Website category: sports
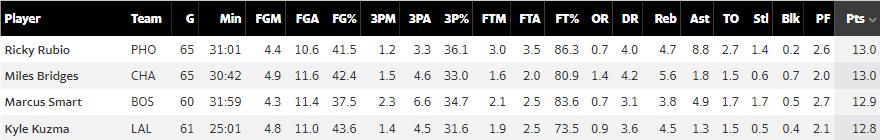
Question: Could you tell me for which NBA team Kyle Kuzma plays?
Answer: LAL

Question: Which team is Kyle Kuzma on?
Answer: LAL

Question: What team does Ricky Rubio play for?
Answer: PHO

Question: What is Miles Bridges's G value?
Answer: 65

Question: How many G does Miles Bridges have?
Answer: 65

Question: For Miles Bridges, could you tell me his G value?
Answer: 65

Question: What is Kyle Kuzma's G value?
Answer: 61

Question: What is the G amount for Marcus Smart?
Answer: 60

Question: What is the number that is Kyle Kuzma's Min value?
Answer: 25:01

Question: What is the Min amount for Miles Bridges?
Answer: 30:42

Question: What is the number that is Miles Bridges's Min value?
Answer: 30:42

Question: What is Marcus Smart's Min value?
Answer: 31:59

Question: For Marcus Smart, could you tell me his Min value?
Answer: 31:59

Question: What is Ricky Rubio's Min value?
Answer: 31:01

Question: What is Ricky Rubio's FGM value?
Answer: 4.4

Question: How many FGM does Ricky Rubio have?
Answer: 4.4

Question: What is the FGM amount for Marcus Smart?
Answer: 4.3

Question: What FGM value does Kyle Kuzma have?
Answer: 4.8

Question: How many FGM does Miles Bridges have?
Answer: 4.9

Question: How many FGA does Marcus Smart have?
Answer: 11.4

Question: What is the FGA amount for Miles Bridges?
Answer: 11.6

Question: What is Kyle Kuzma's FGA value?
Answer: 11.0

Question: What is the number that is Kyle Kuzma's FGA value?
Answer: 11.0

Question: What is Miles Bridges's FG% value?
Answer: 42.4

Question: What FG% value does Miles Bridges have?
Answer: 42.4

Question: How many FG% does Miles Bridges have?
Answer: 42.4

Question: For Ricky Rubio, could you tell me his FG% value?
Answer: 41.5

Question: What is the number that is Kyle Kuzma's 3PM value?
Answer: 1.4

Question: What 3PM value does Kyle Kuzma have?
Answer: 1.4

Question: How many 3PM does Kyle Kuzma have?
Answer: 1.4

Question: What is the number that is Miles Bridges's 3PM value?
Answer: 1.5

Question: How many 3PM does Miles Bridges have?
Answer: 1.5

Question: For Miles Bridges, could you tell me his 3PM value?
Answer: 1.5

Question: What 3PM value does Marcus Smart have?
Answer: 2.3

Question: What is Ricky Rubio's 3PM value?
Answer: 1.2

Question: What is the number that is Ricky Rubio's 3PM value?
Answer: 1.2

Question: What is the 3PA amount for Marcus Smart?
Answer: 6.6

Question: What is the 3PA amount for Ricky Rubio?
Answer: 3.3

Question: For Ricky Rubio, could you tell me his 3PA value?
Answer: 3.3

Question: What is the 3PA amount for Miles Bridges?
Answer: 4.6

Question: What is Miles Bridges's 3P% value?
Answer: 33.0

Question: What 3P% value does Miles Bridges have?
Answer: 33.0

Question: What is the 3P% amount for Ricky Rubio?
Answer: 36.1

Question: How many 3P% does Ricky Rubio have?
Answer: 36.1

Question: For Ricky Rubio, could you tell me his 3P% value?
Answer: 36.1

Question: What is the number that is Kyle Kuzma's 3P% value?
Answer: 31.6

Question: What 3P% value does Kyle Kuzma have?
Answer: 31.6

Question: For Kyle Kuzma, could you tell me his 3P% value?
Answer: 31.6

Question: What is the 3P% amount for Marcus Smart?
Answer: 34.7

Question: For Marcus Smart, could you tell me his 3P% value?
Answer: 34.7

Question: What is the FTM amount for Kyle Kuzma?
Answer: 1.9

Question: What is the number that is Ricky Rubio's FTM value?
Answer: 3.0

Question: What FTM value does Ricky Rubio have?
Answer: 3.0

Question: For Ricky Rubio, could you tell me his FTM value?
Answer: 3.0

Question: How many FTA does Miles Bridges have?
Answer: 2.0

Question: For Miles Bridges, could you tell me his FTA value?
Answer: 2.0

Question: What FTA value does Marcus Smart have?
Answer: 2.5

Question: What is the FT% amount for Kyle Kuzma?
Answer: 73.5

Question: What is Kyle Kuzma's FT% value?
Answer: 73.5

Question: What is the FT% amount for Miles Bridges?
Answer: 80.9

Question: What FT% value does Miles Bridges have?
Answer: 80.9

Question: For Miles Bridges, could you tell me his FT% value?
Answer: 80.9

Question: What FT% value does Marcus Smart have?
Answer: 83.6

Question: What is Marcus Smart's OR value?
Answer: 0.7